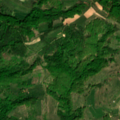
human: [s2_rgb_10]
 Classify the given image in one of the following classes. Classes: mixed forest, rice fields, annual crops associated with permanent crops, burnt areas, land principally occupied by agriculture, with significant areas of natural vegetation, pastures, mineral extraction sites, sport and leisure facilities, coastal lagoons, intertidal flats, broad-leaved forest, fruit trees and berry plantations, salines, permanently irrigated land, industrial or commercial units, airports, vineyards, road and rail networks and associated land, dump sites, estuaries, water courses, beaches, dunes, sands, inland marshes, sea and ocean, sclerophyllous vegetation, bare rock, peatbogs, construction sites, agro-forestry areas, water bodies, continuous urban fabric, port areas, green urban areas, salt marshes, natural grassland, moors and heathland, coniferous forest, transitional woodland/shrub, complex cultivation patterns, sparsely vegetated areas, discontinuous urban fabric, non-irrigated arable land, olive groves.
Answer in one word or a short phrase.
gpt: pastures, complex cultivation patterns, land principally occupied by agriculture, with significant areas of natural vegetation, broad-leaved forest, transitional woodland/shrub